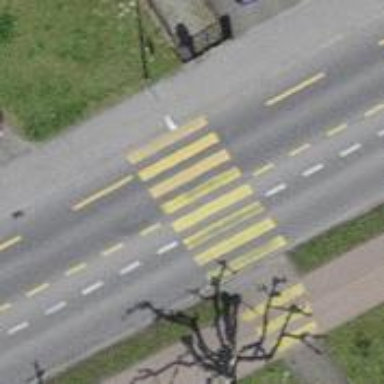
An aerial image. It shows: Kerb barrier.